Question: I have a query that should count the total number of rows returned depending on a column value. For example:

As you can see, the M field should display the total number of rows returned which should be 5 because the FT_LOT are all the same value. Here is the query that I have so far:
'''
SELECT DISTINCT
VBATCH_ID, MAXIM_PN, BAGNUMBER, FT_LOT
, m
, level as n
FROM
(
SELECT
VBATCH_ID, MAXIM_PN, BAGNUMBER, FT_LOT, QTY, DC, PRINTDATE, WS_GREEN, WS_PNR, WS_PCN, MSL, BAKETIME, EXPTIME
, una
, dulo
, (dulo - una) + 1 AS m
FROM
(
SELECT c.containername VBATCH_ID
,pb.productname MAXIM_PN
,bn.wipdatavalue BAGNUMBER
,ln.wipdatavalue FT_LOT
,aw.wipdatavalue QTY
,DECODE(ln.wipdatavalue,la.attr_081,la.attr_083
,la.attr_085,la.attr_087
,la.attr_089,la.attr_091
,la.attr_093,la.attr_095
,la.attr_097,la.attr_099
,la.attr_101,la.attr_103
,la.attr_105,la.attr_107
,la.attr_109,la.attr_111
,la.attr_113,la.attr_116
,la.attr_117,la.attr_119
) DC
,TO_CHAR(SYSDATE,'MM/DD/YYYY HH:MI:SS PM') PRINTDATE
,DECODE(UPPER(la.attr_158),'GREEN','HF',NULL) WS_GREEN
,DECODE(la.attr_140,NULL,NULL,'PNR') WS_PNR
,DECODE(la.Attr_080,NULL,NULL,'PCN') WS_PCN
,p.attr_011 MSL
,P.attr_013 BAKETIME
,p.attr_014 EXPTIME
, CASE
WHEN INSTR(bn.wipdatavalue, '-') = 0 THEN
bn.wipdatavalue
ELSE
SUBSTR(bn.wipdatavalue, 1, INSTR(bn.wipdatavalue, '-')-1)
END AS una
, CASE
WHEN INSTR(bn.wipdatavalue, '-') = 0 THEN
bn.wipdatavalue
ELSE
SUBSTR(bn.wipdatavalue, INSTR(bn.wipdatavalue, '-') + 1)
END AS dulo
FROM Container C
JOIN a_lotattributes la ON c.lotattributesid = la.lotattributesid
JOIN product p ON c.productid=p.productid
JOIN productbase pb ON p.productbaseid=pb.productbaseid
JOIN a_adhocwipdatarecord a ON a.objectrefid=c.containerid
JOIN a_adhocwipdatarecorddetails bn ON a.adhocwipdatarecordid=bn.adhocwipdatarecordid AND bn.wipdatanamename ='TR_BAG_NUMBER'
LEFT JOIN a_adhocwipdatarecorddetails ln ON a.adhocwipdatarecordid=ln.adhocwipdatarecordid AND ln.wipdatanamename ='TR_FT_LOT NUMBER'
LEFT JOIN a_adhocwipdatarecorddetails aw ON A.adhocwipdatarecordid=aw.adhocwipdatarecordid AND aw.wipdatanamename ='TR_FT LOT QTY'
WHERE ln.wipdatavalue = :ftlot AND bn.wipdatavalue LIKE :wip
)
) WHERE level LIKE :n
CONNECT BY LEVEL <= m
ORDER BY BAGNUMBER
'''
Thanks for helping out guys.
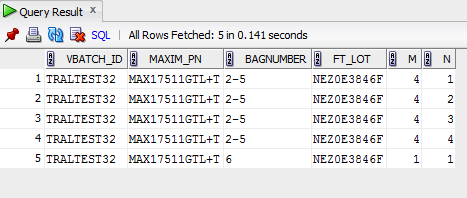
Answer: Actually GROUP BY is not the solution. Having looked again at your desired output I have realised that what you want is an analytic count.
Your posted query is a bit of a mess and, sorry ,but I'm not prepared to invest time in it. This is the sort of structure you need:
'''
select vbatch_id, maxim_pn, bagnumber, ft_lot
, count(*) over (partition by ft_lot) m
from whatever ...
'''
<URL>.
Not sure why you need the DISTINCT. DISTINCT almost always indicates a failure to get the WHERE clause right.